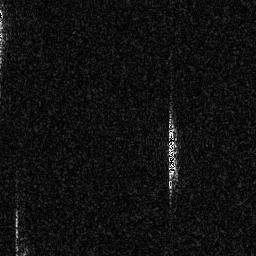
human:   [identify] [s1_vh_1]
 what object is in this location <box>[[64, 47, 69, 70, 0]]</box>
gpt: <ref>1 medium ship at the center</ref>